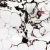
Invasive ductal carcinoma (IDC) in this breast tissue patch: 0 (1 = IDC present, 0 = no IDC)